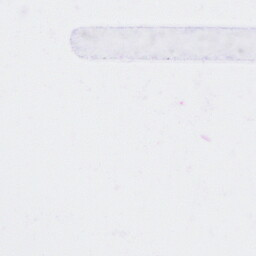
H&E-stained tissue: Cervix